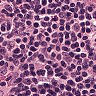
Metastatic tissue present: no